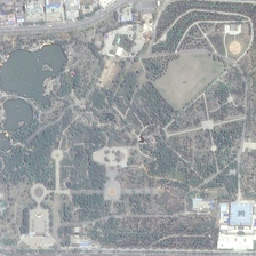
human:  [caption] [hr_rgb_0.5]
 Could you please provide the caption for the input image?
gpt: The blue roof building is sitting in the conical part of this park with lush trees and ponds.

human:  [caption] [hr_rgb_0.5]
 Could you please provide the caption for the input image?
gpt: the park which is surrounded by the roads contains a lake and many trees .

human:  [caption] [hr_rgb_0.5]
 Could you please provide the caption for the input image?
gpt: the park with ponds occupies a whole blocks .

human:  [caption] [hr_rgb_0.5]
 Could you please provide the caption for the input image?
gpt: the park with a lake in the corner is surrounded by roads .

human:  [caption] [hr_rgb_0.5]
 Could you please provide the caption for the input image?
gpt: A blue roofed building in the middle of the park, with lush trees and a pond.